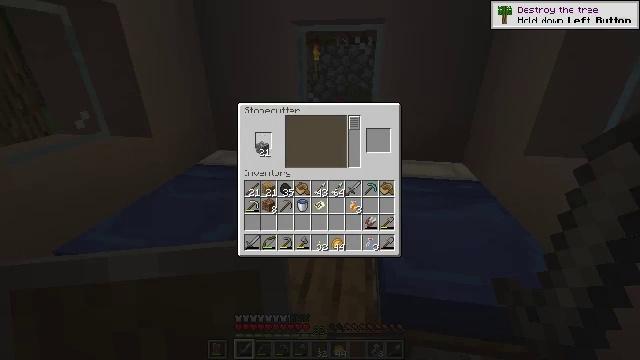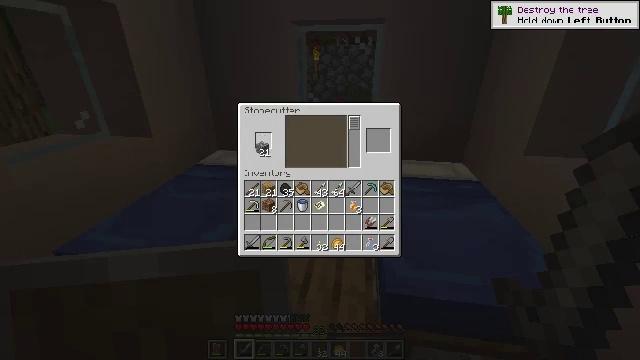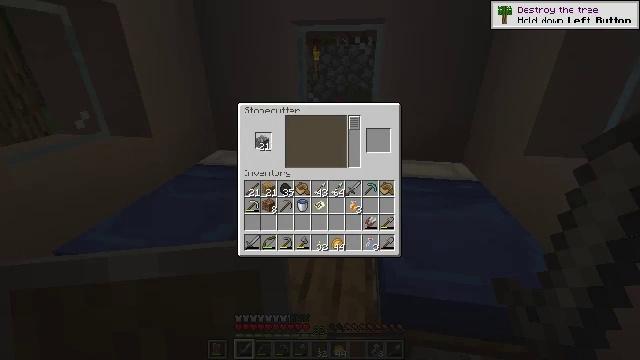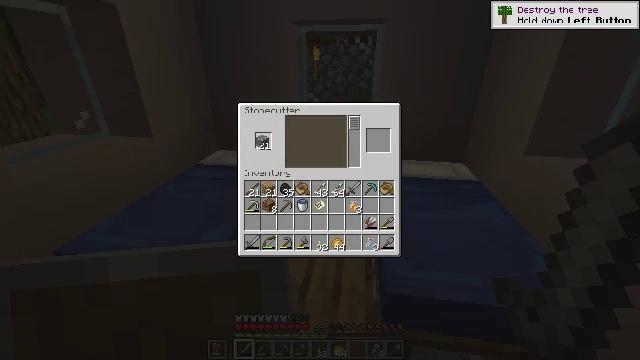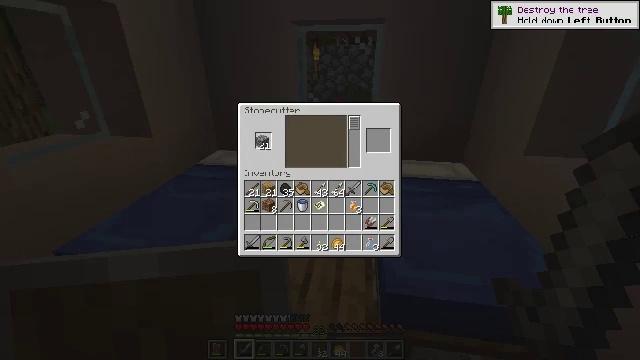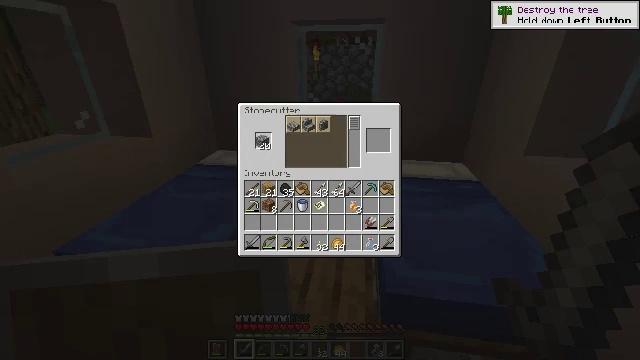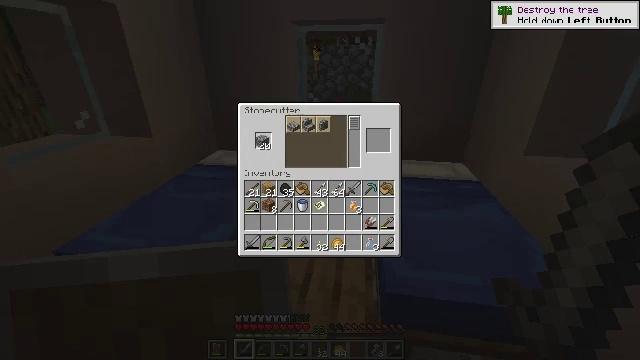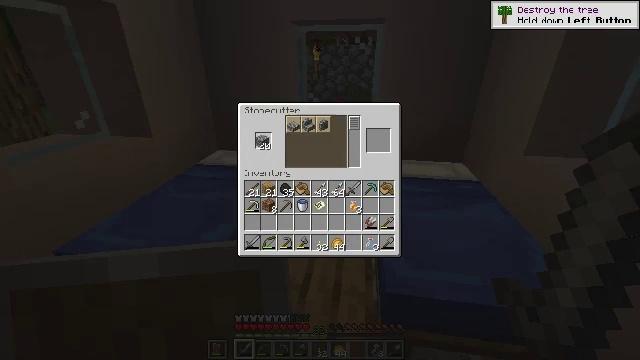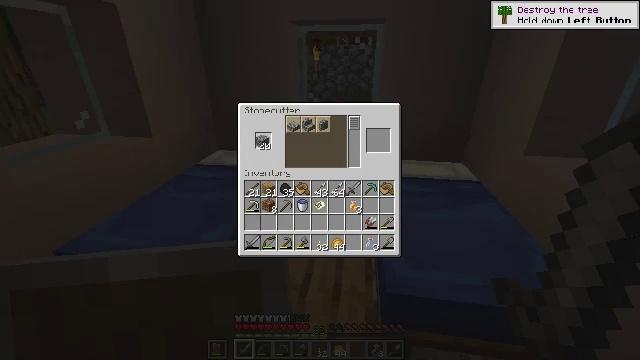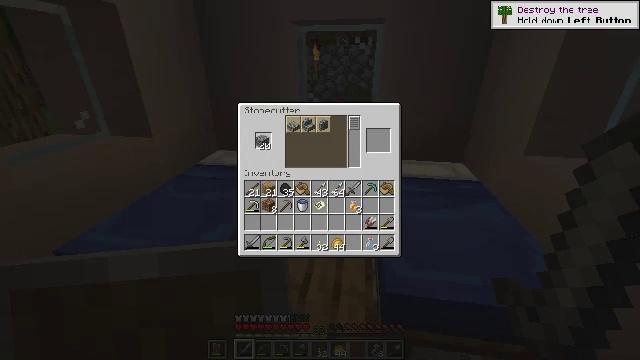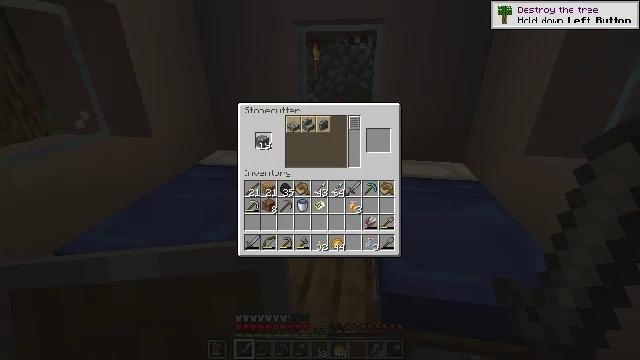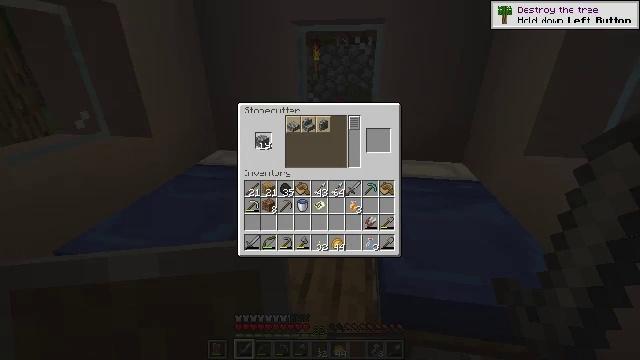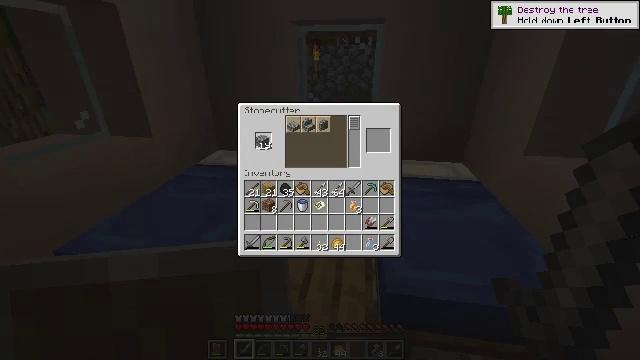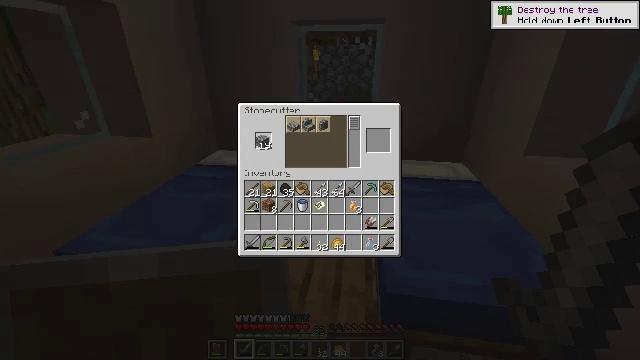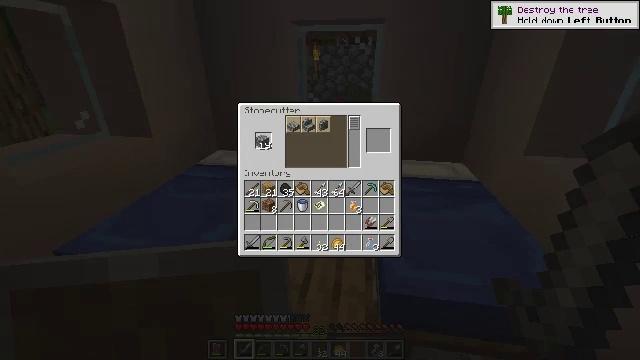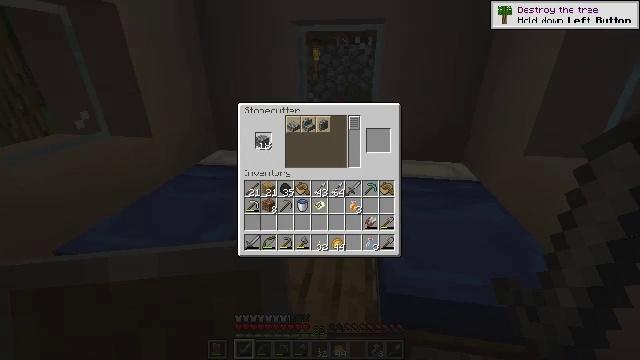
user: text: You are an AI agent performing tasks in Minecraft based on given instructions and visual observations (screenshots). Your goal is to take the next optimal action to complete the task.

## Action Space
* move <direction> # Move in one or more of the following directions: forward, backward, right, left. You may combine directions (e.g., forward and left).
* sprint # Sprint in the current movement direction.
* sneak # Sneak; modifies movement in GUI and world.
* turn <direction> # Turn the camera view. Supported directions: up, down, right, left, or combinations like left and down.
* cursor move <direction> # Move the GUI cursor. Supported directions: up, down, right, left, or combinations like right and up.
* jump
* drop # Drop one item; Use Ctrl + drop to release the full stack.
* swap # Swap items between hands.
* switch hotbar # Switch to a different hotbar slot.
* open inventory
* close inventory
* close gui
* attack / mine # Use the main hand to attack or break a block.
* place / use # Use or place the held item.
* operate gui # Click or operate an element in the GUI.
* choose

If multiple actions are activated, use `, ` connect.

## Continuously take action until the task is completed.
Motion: motion action
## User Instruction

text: craft item air
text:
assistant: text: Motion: no_op
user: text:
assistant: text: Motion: no_op
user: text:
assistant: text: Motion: use / place
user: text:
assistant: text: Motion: use / place
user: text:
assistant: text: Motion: no_op
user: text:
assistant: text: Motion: no_op
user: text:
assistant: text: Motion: no_op
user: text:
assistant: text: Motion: use / place
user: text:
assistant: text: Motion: use / place
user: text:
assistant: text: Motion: no_op
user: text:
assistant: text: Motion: no_op
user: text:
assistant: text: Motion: no_op
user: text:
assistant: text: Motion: use / place
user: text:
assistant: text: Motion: use / place
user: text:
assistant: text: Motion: no_op
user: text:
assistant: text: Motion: no_op
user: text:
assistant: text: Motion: use / place
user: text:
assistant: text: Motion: use / place
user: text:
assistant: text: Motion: no_op
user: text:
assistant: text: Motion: no_op
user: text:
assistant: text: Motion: use / place
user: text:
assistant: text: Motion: use / place
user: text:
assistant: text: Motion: no_op
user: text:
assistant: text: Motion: no_op
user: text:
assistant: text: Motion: use / place
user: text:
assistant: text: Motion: use / place
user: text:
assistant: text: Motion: no_op
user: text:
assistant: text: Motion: no_op
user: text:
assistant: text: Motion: use / place
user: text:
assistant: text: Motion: use / place